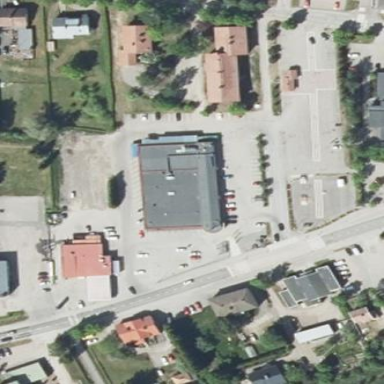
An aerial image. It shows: Supermarket building.